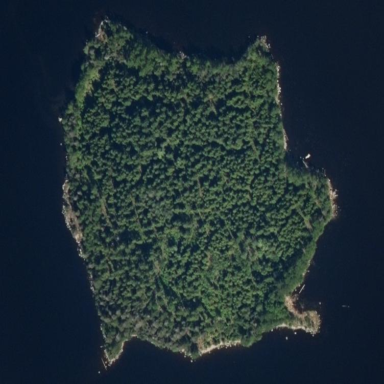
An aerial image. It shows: Islet.